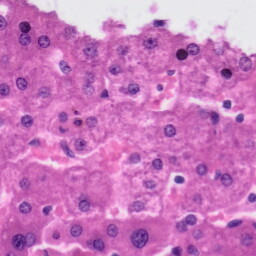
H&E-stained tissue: Liver